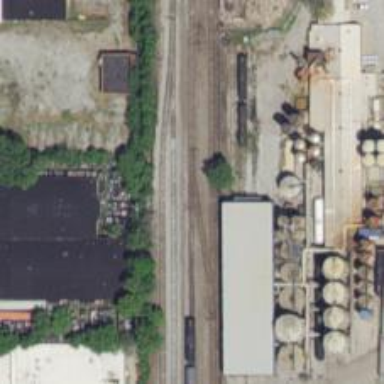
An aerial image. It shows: Railway yard.